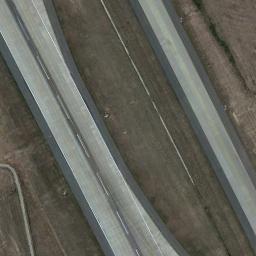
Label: runway